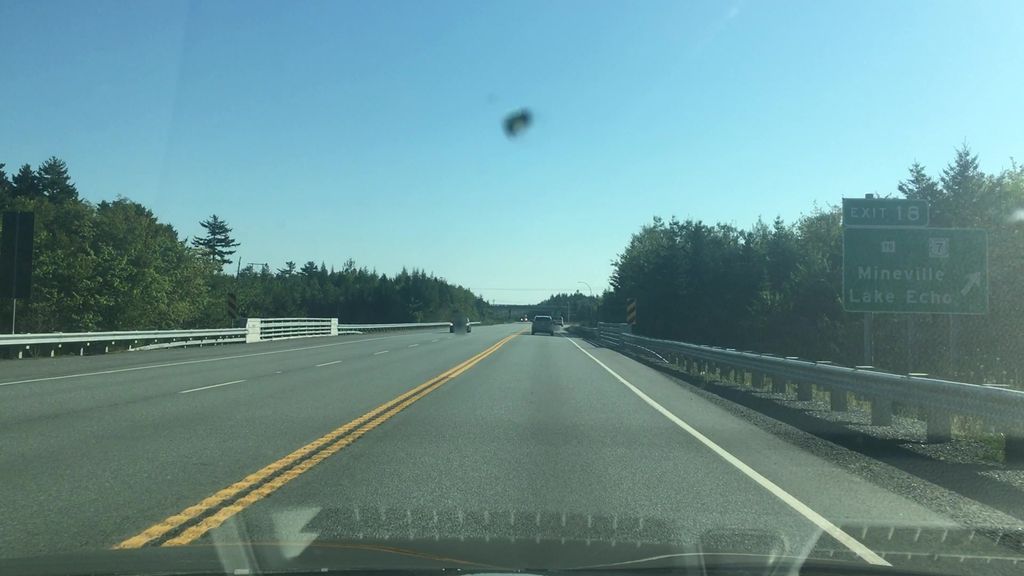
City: halifax